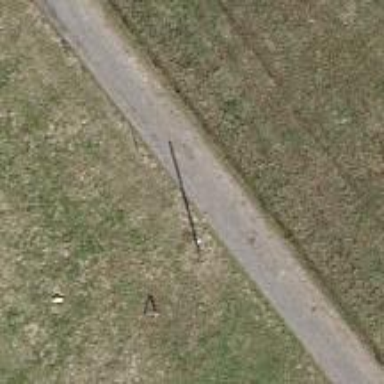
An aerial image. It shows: Power pole.